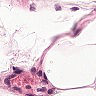
Metastatic tissue present: no